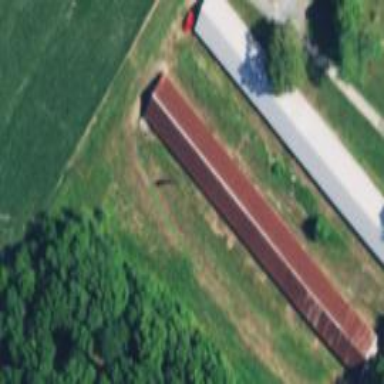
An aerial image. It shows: Farm auxiliary building.